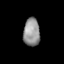
Tissue: lung
Cell type: Epithelial cells
Senescence score: 0.1369
Nuclear area (px): 450
Mean DAPI intensity: 147.258